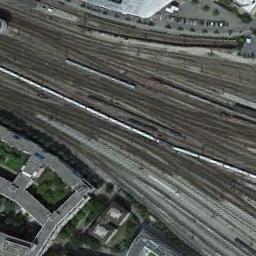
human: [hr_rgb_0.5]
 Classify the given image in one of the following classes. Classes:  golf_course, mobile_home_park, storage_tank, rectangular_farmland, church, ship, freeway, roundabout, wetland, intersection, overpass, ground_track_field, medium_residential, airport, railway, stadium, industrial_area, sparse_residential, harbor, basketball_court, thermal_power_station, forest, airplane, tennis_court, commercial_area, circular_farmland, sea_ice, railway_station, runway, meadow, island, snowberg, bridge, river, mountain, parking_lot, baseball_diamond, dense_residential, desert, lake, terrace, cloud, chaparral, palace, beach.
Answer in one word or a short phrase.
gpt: railway